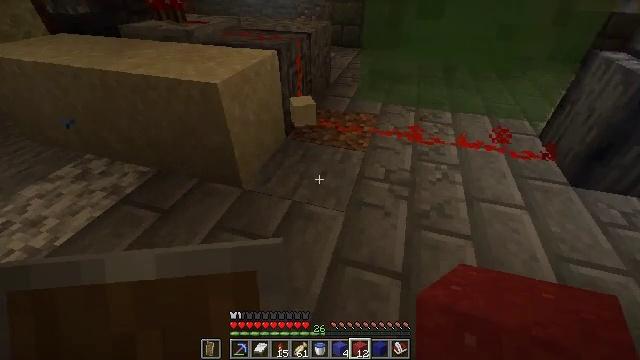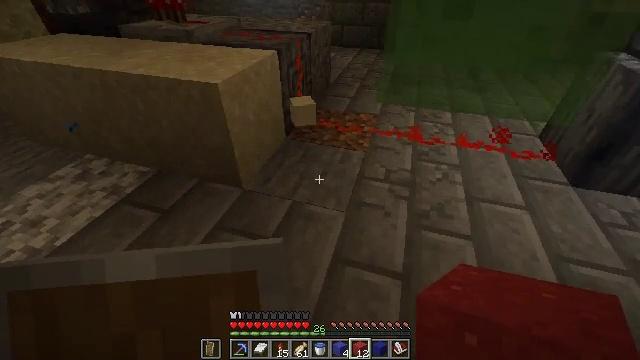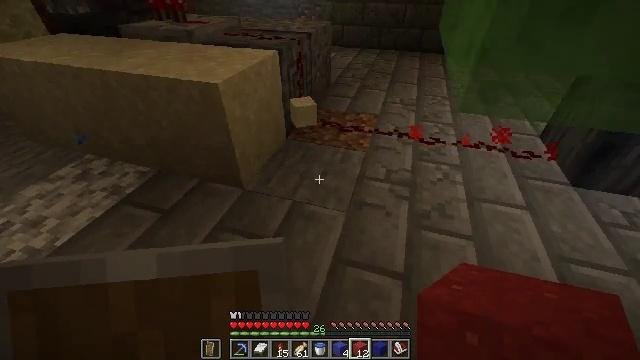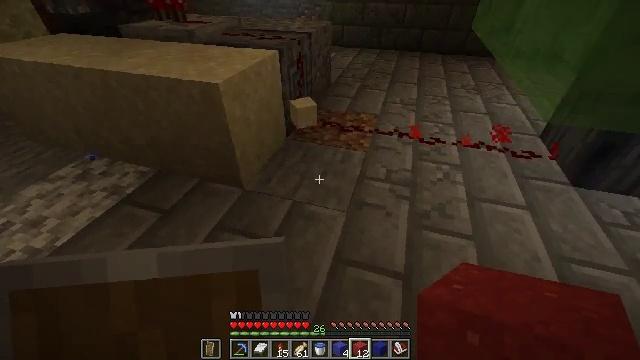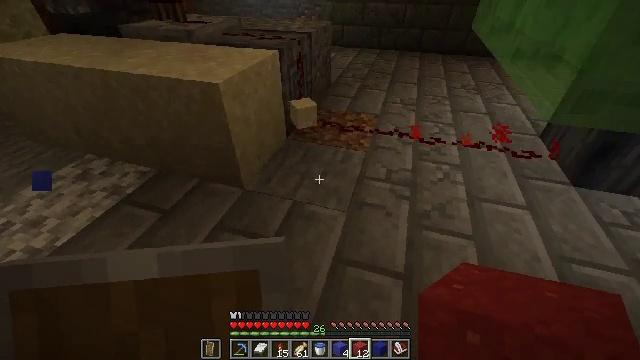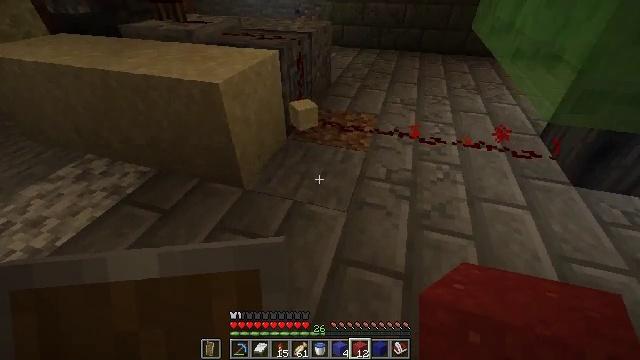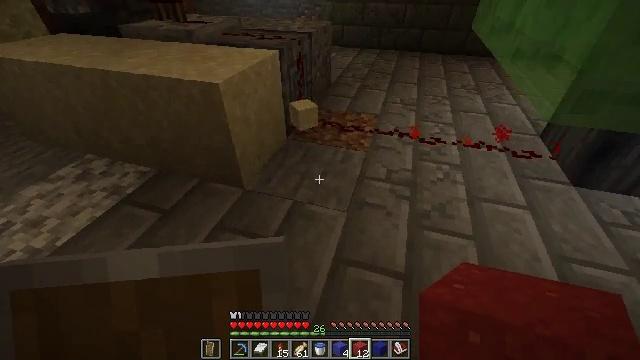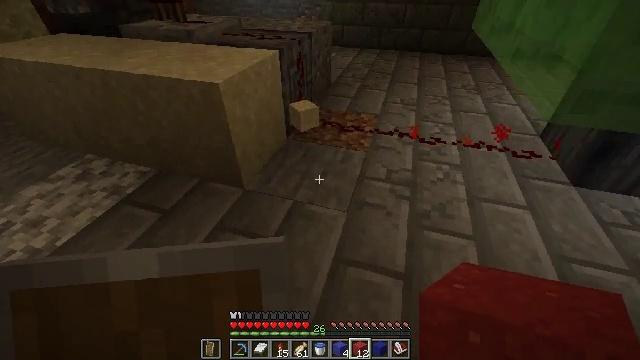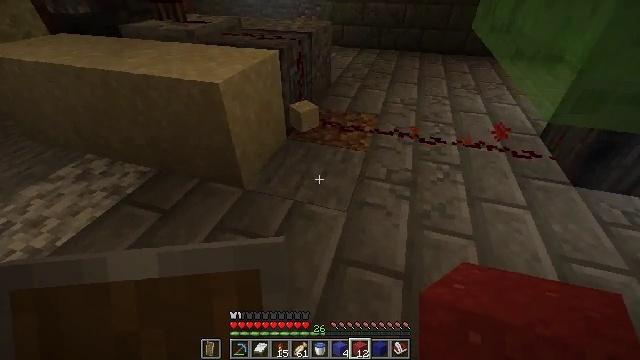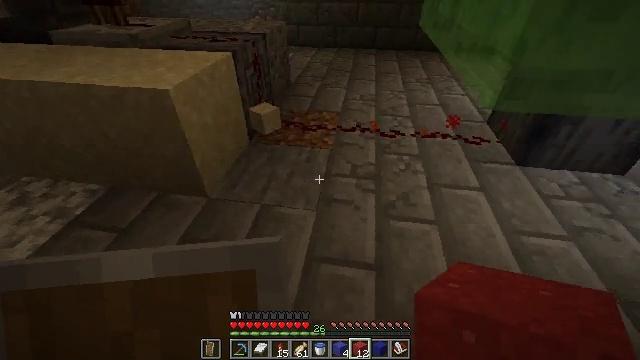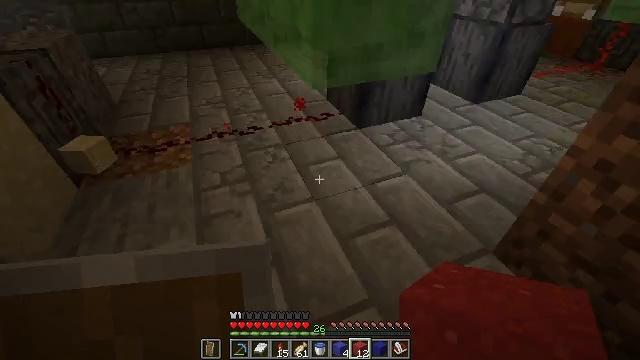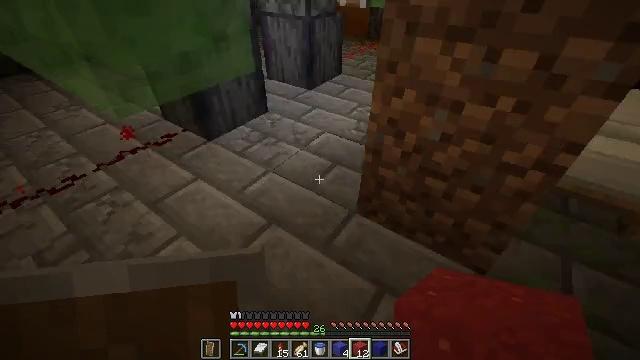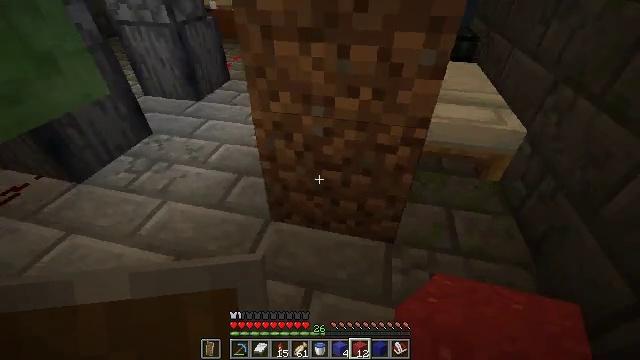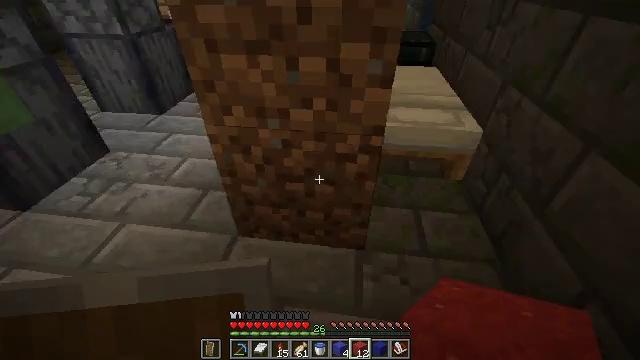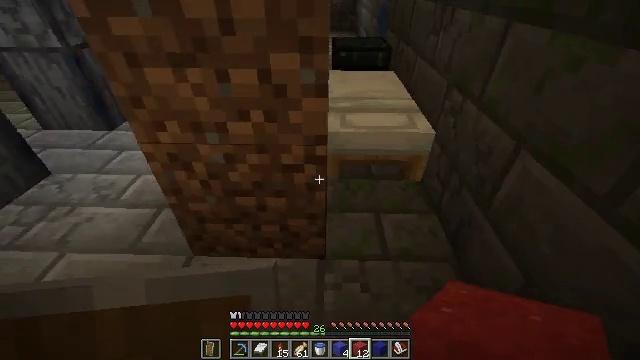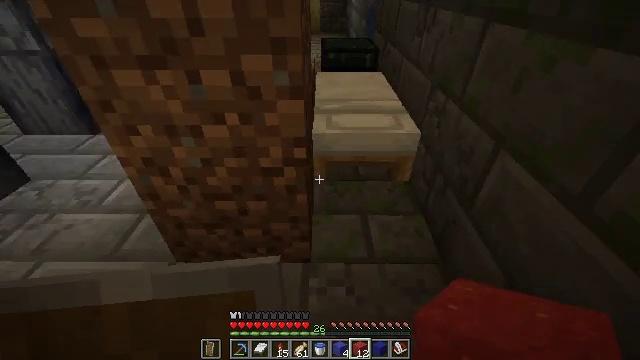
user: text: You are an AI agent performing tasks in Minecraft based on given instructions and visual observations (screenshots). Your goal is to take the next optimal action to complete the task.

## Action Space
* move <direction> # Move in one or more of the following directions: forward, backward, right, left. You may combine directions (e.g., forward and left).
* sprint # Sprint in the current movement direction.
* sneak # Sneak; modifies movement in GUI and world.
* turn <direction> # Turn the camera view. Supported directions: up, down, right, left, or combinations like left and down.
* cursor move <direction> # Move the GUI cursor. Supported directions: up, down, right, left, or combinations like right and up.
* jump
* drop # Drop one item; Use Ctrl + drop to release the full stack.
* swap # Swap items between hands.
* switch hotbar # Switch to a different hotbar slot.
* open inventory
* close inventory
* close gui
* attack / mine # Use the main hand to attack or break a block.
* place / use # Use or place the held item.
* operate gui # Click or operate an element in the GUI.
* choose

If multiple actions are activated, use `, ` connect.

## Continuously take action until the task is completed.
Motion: motion action
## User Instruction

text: Collect red concrete powder from the ground.
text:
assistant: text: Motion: no_op
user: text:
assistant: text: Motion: no_op
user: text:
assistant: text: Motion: no_op
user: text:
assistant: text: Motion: no_op
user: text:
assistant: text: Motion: no_op
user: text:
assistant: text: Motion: no_op
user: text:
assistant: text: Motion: no_op
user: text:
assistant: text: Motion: no_op
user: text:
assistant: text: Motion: move right, turn right
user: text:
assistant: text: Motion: move right, turn right
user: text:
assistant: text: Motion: move right, turn right
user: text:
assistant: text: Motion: move right, turn right
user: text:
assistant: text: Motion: move right, turn right and up
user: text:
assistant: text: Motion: turn right and up
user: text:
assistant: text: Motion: turn right
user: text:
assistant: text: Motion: turn right
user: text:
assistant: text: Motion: turn right
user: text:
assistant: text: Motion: move forward, turn right
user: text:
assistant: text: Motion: move forward, turn right and up
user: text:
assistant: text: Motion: move forward, turn right
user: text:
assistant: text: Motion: move forward, turn right
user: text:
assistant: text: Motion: move forward and move right
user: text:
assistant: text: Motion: move forward and move right, turn left
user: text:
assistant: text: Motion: move forward and move right, turn left
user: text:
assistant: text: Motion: move forward, turn left
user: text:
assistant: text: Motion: move forward, turn left
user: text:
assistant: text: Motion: move forward, turn left
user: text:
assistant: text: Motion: move forward, turn left, jump
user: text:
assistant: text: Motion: move forward, turn left, jump
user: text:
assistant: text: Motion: move forward, turn left